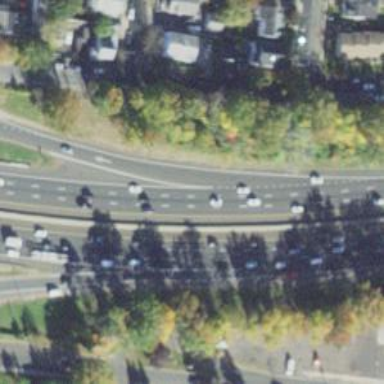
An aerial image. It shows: Asphalt motorway.